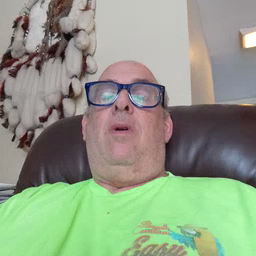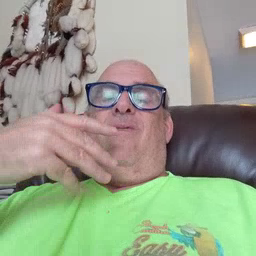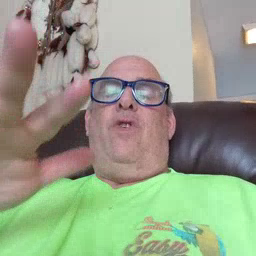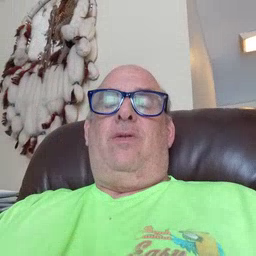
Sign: finish